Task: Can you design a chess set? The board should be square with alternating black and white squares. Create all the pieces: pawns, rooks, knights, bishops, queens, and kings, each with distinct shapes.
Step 3268:
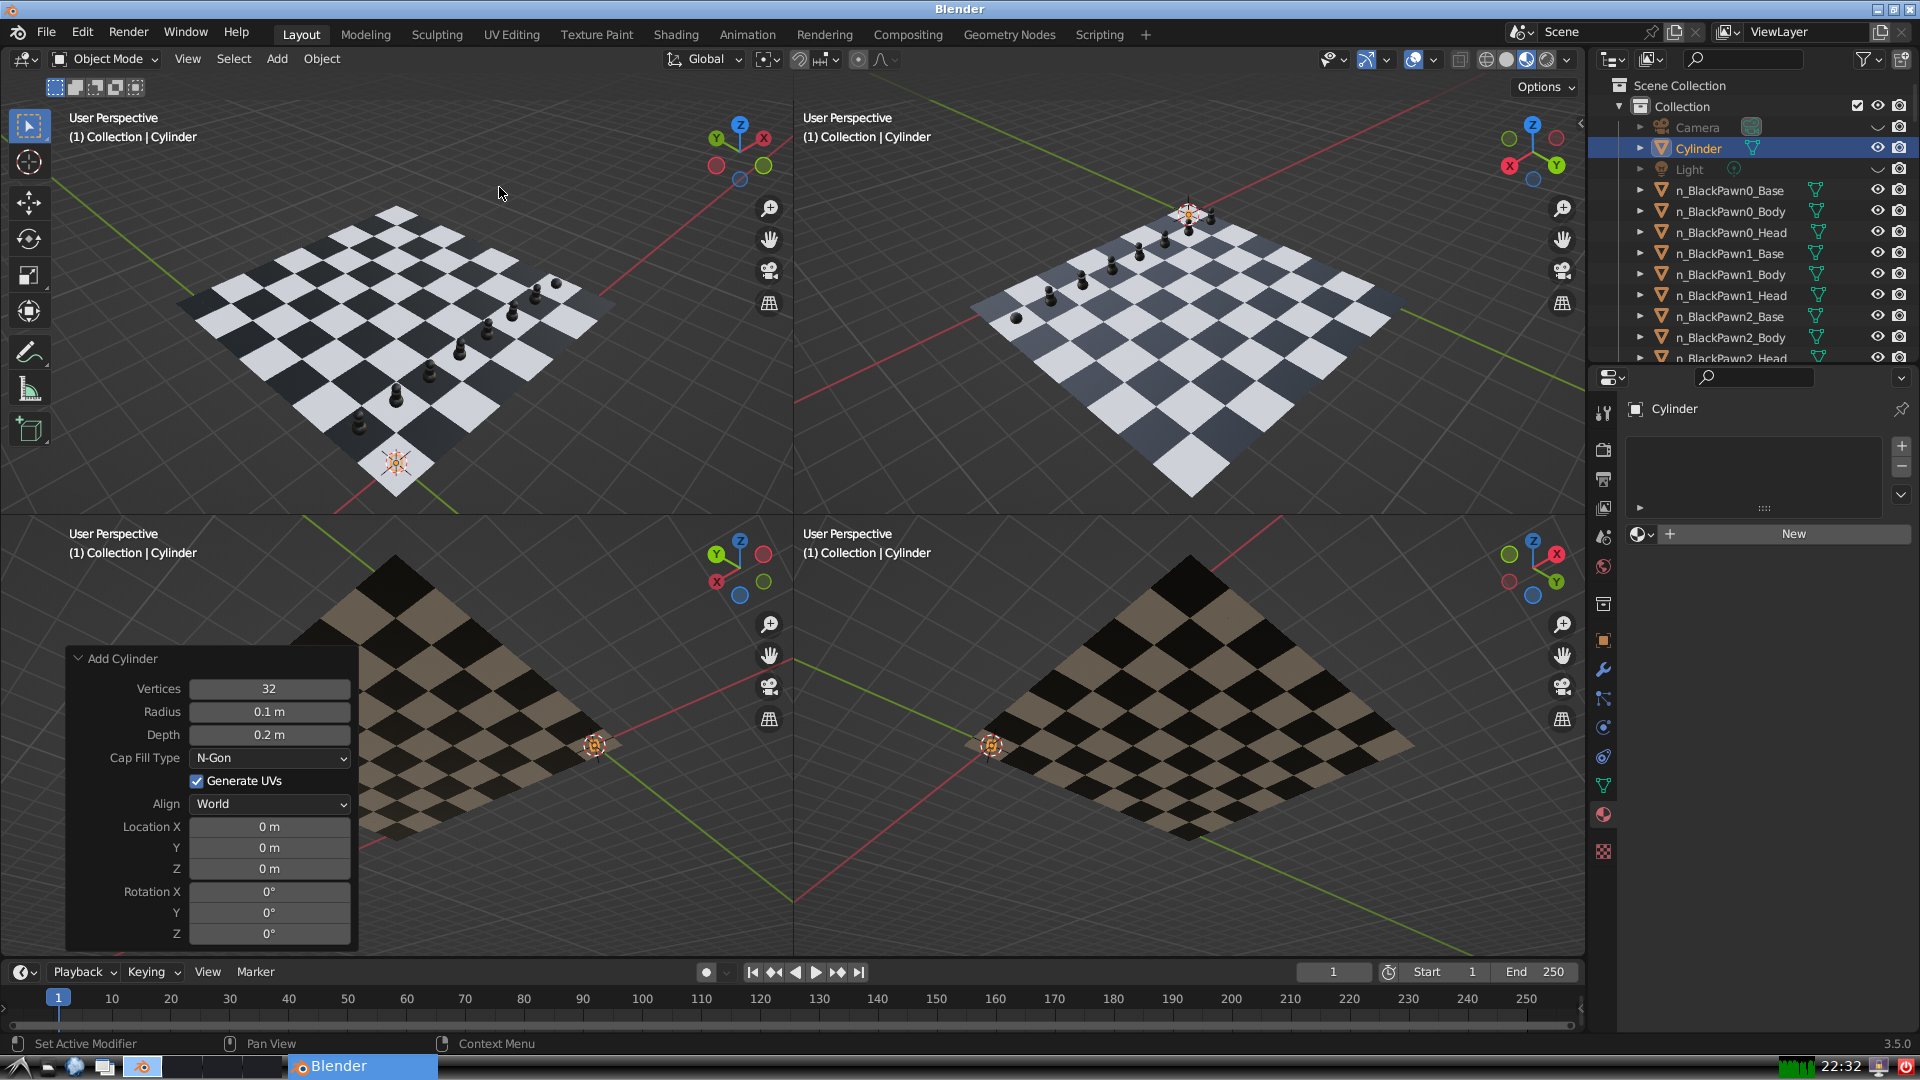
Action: {"mouse_move": [270, 708]}